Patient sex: M
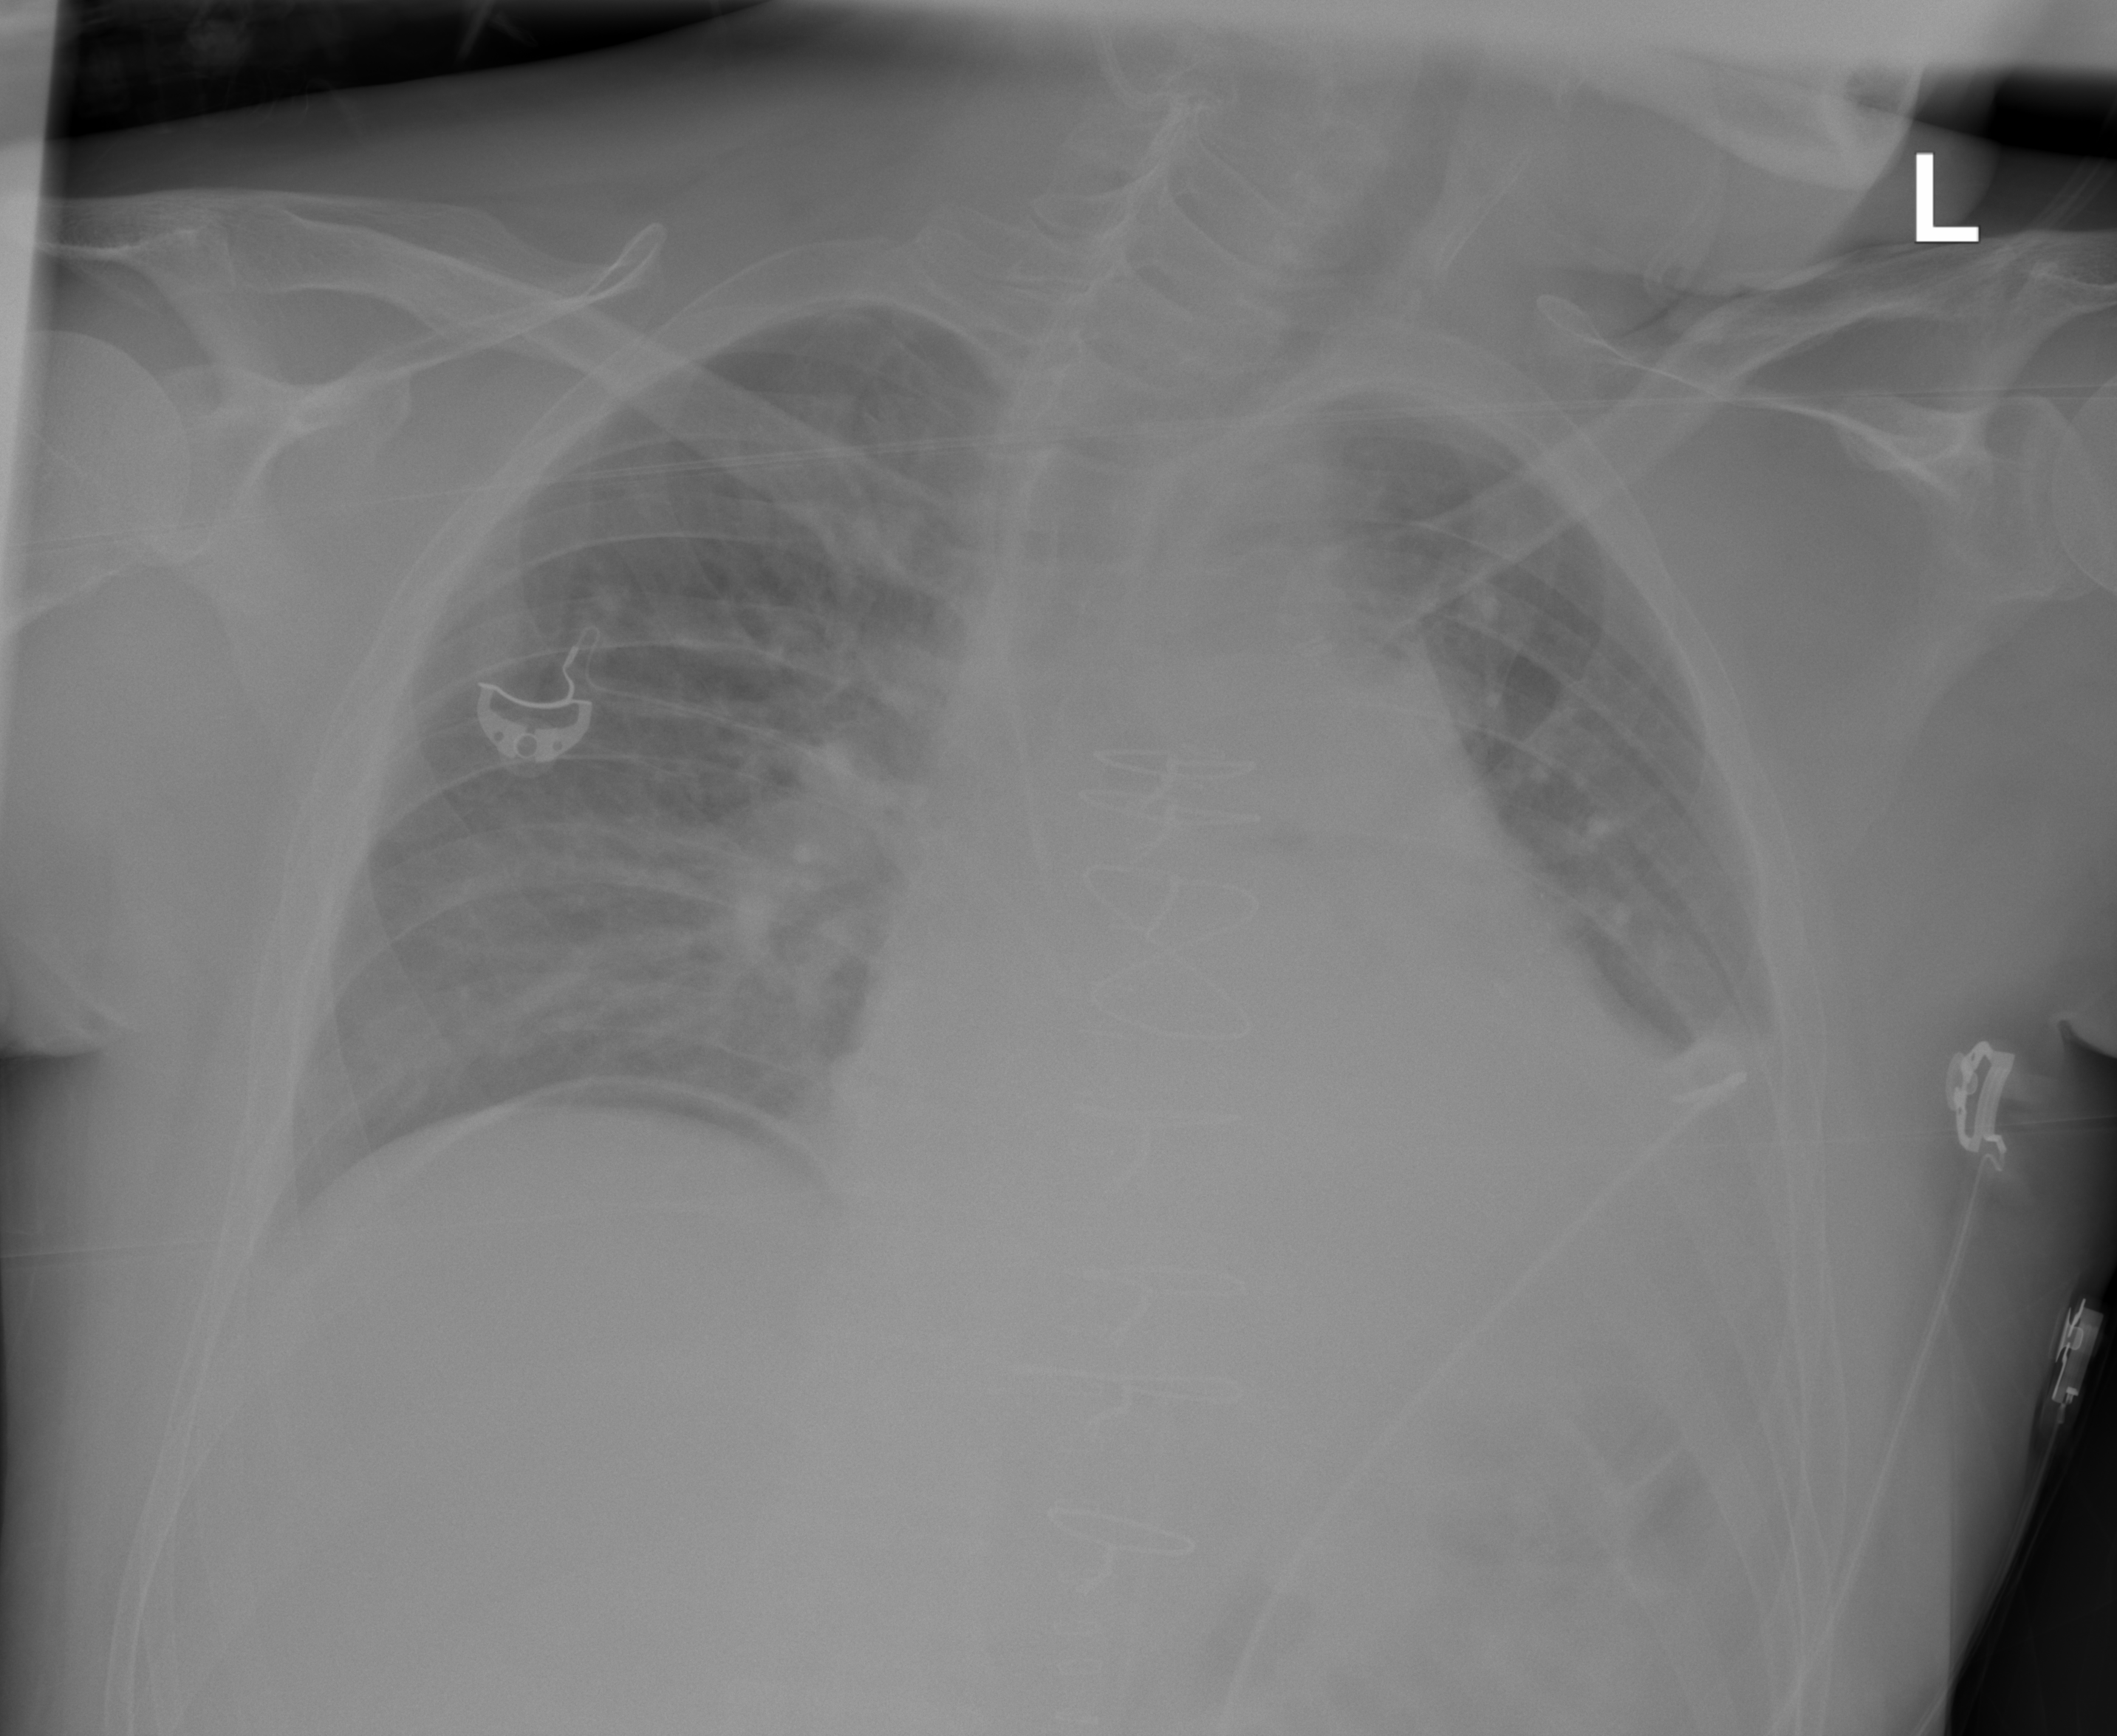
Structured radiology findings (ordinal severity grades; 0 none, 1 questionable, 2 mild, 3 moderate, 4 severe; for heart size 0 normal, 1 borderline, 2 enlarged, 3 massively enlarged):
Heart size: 1
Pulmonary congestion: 0
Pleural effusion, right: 0
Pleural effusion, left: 0
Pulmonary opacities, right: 0
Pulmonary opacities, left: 0
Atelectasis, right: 0
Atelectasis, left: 2